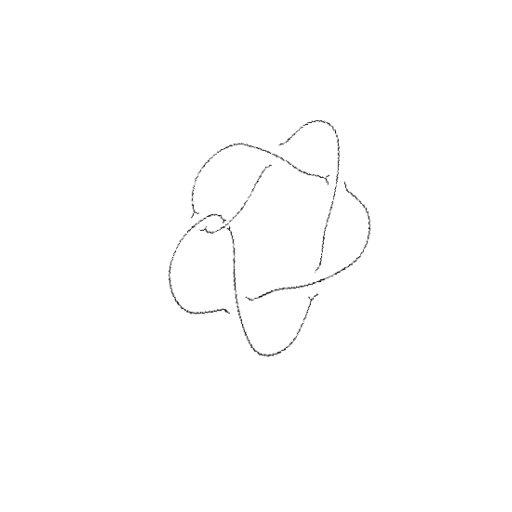
Crossing number: 6